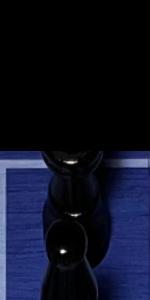
Label: Queen_Black